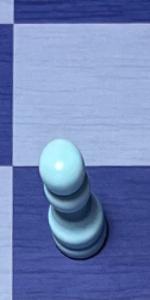
Label: Pawn_White